An envelope spectrum derived from a bearing vibration measurement is shown; the reference markers locate BPFO, BPFI, BSF and FTF for this bearing geometry and shaft speed. Diagnose the bearing from this image, choosing from: normal, inner_race, outer_race, ball.
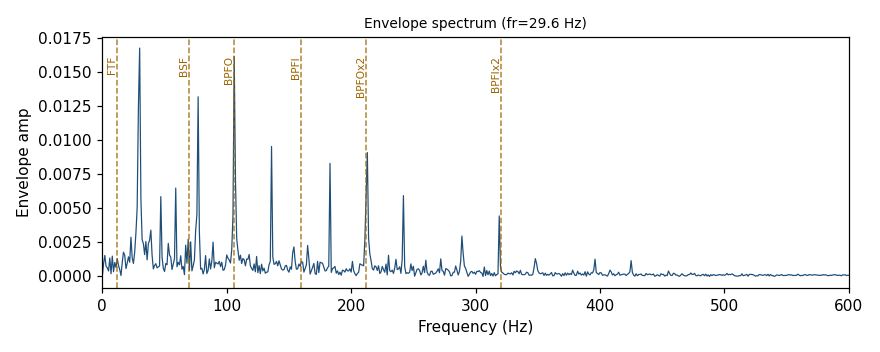
Answer: outer_race